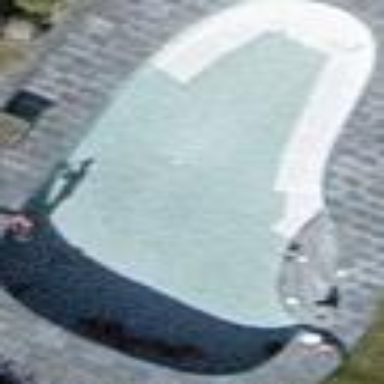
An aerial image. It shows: Swimming pool located in leisure land.